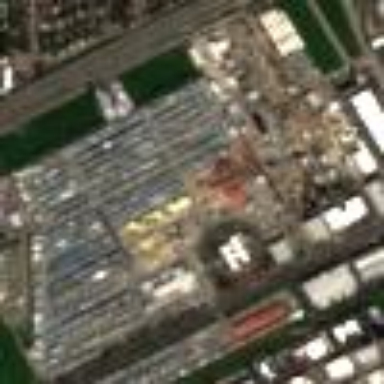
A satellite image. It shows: Industrial area.